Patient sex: M
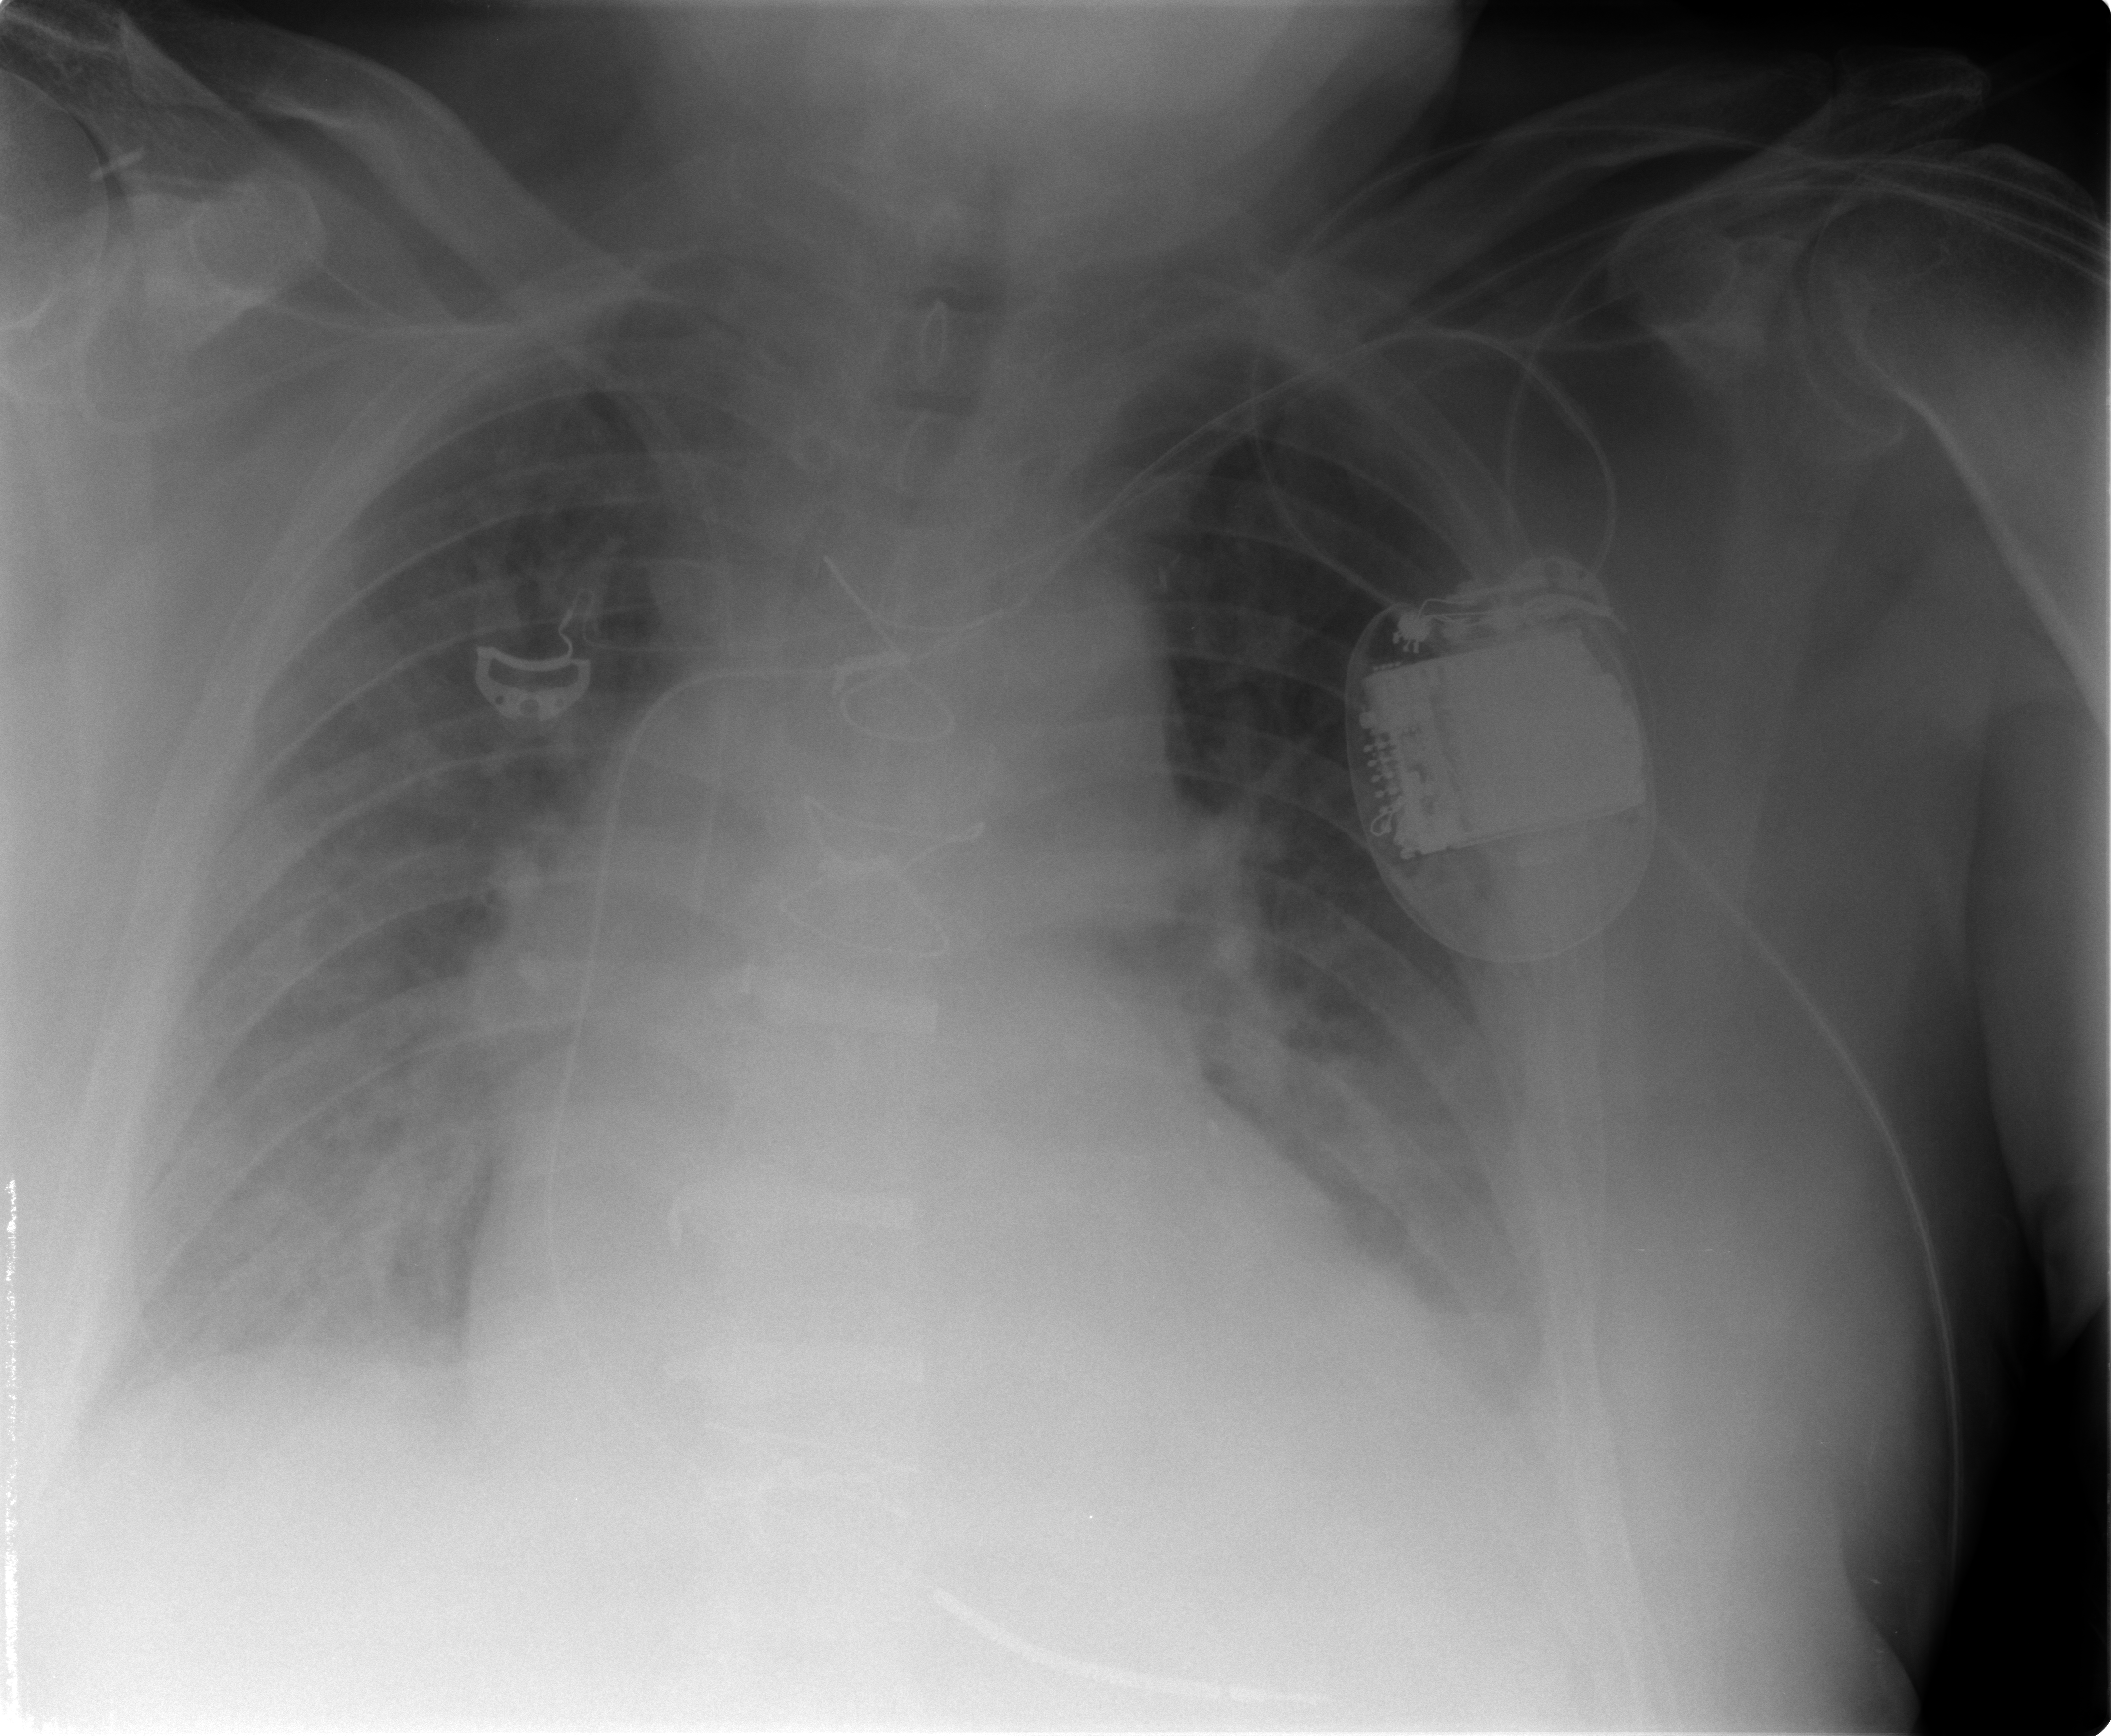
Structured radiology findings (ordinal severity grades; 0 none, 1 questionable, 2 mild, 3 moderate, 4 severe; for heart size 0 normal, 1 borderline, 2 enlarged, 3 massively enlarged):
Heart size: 2
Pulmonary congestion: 3
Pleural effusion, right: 2
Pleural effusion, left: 2
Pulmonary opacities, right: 1
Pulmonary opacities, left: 1
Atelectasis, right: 2
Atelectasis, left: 2